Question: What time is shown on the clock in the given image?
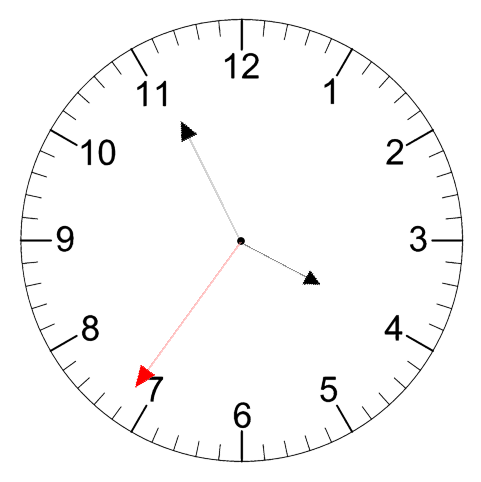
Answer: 03:55:36